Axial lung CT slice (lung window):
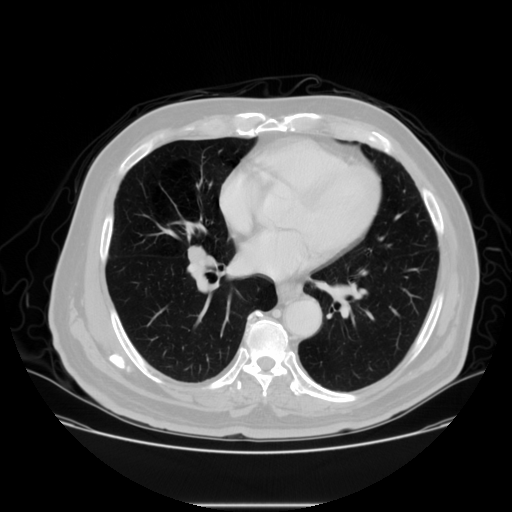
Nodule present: no